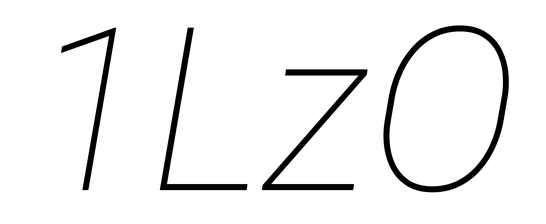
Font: Roboto-Italic_Thin_Italic